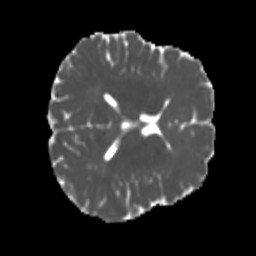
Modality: MD
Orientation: axial
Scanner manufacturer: siemens
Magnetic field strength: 3 T
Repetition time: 4 s
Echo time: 0.0594 s